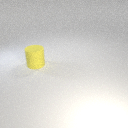
large yellow rubber cylinder